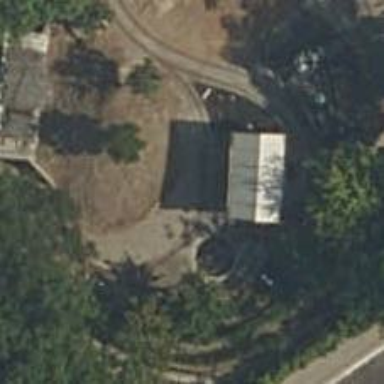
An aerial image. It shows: Miniature railway in service yard.